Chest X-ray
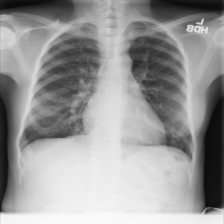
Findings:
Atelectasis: negative
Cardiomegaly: negative
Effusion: negative
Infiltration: positive
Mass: negative
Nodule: negative
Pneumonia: negative
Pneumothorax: negative
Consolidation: negative
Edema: negative
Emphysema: negative
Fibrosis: negative
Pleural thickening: negative
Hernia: negative